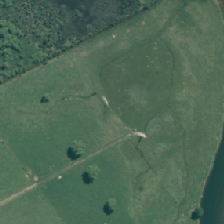
Land cover: grose_broom